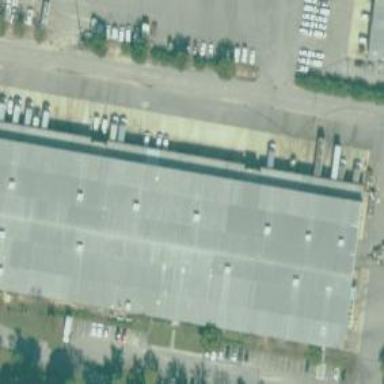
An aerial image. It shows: Commercial building.